Question: I have a 'DashBoard' view.
On clicking on 'Assign' button a ModalPopup Opens like :
Code for opening PopUp
'''
$create(AjaxControlToolkit.ModalPopupBehavior,
{
"BackgroundCssClass": "modalBackground",
"DropShadow": false,
"OkControlID":
"OkButton",
"OnOkScript": "onOk()",
"PopupControlID": "div_to_popup",
"id": "PopUpBox"
}, null, null, $get("day"+a));
function onOk(){
// what to write here to save data on server
}
'''
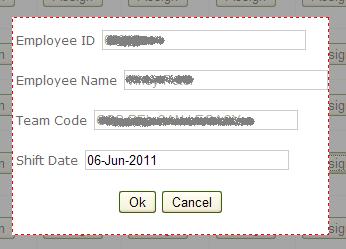
Answer: This worked for me
'$.ajax ({ type: "POST", url: "/Home/SaveEntry", data: { "savedata": data }, success: successFunction, error: errorFunction });'
'
'''
function successFunction() {
alert('Inserted in Table successfully');
}
'''
''
'''
function errorFunction(){
alert('Some error occurred');
}
'''
'
My Controller
'public void SaveEntry(string savedata) { string[] temp = result.Split('|'); GS_ALLOCATION shift = new GS_ALLOCATION(); shift.EMP_CODE = decimal.Parse(temp[0]); shift.ALLOC_DATE = DateTime.Parse(temp[2]); shift.TEAM_CODE = temp[3]; shift.WWL_WEEK = temp[4]; shiftRepo.AddShift(shift); }'